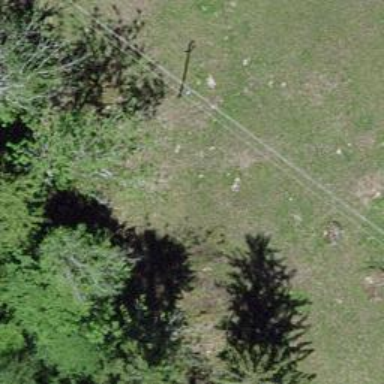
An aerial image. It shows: Minor power line.